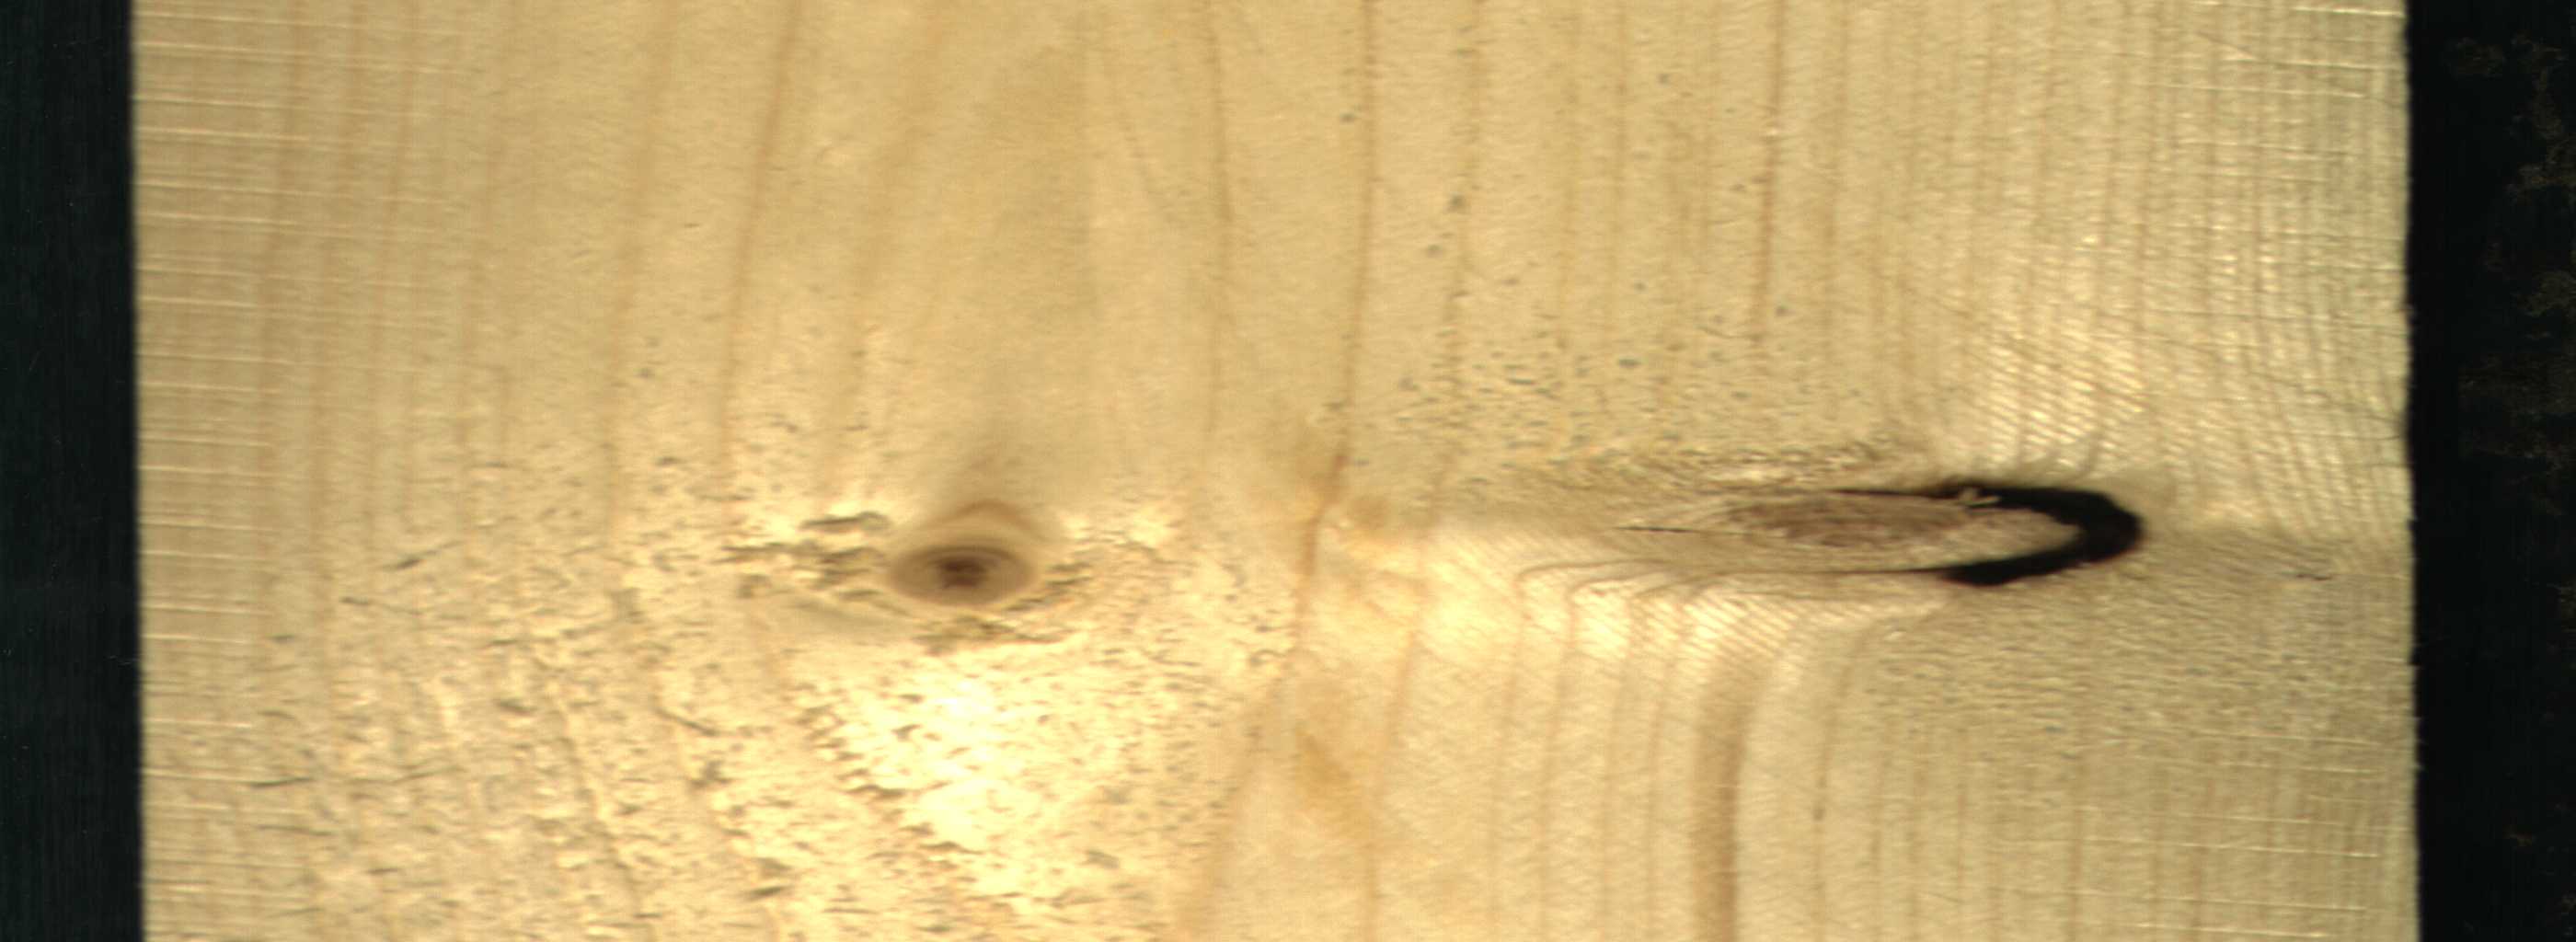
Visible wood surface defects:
Dead_Knot
Live_Knot